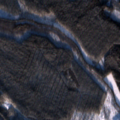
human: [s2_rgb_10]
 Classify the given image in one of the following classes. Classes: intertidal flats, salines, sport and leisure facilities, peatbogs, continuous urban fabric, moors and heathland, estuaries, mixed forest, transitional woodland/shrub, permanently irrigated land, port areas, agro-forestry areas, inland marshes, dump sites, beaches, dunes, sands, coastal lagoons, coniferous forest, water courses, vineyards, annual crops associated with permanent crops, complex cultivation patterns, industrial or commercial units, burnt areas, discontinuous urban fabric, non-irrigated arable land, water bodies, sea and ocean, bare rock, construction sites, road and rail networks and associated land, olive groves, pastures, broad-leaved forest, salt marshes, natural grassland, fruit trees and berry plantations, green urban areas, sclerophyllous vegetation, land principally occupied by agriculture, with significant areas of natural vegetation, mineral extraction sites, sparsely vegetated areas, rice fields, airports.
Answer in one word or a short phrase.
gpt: coniferous forest, mixed forest, transitional woodland/shrub